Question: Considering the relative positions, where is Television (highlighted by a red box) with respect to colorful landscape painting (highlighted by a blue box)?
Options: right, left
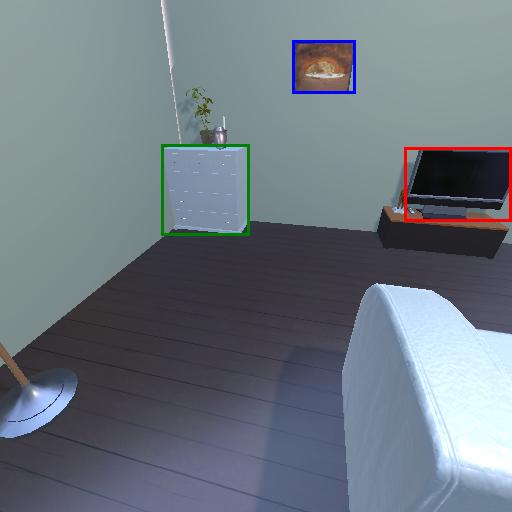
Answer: right